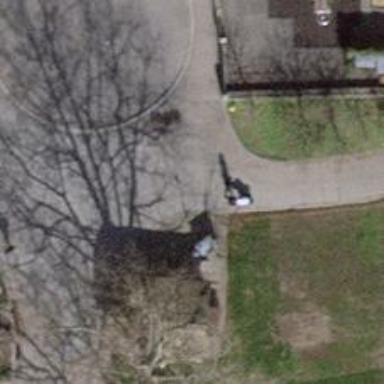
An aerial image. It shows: Telephone amenity.